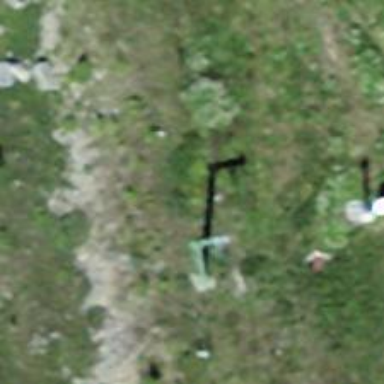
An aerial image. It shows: Pylon for aerialway.